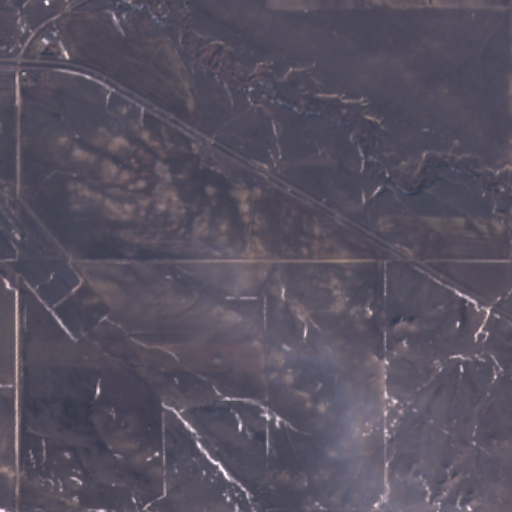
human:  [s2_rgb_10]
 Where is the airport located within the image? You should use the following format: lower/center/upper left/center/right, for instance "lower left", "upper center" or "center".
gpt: The airport is located in the upper left of the image.
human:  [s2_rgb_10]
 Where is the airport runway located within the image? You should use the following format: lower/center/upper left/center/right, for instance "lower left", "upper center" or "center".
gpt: The airport runway is located in the upper left of the image.
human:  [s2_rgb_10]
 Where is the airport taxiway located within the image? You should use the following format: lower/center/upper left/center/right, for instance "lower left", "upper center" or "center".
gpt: The airport taxiway is located in the center left of the image.
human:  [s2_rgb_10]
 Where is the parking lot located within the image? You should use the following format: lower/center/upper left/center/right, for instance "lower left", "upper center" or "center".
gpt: The parking lot is located in the upper left of the image.
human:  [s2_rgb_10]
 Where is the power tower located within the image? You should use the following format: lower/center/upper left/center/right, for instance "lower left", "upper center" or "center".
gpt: There is no power tower in the image.